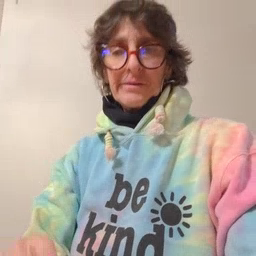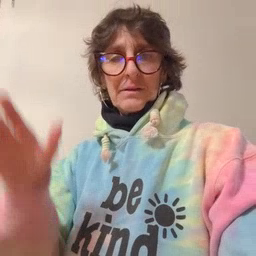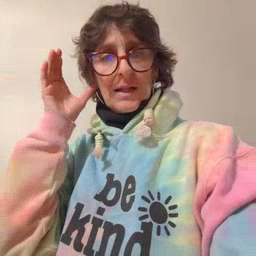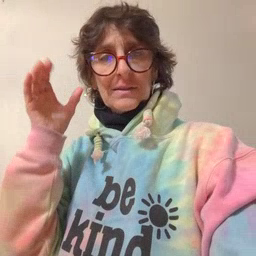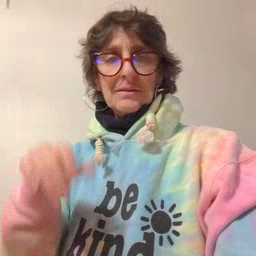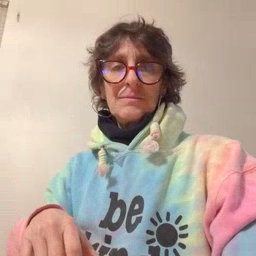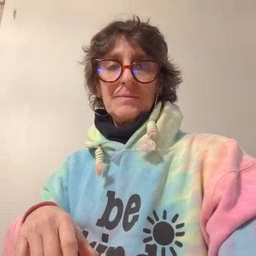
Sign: listen